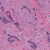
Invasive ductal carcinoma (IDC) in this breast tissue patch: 1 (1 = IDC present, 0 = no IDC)